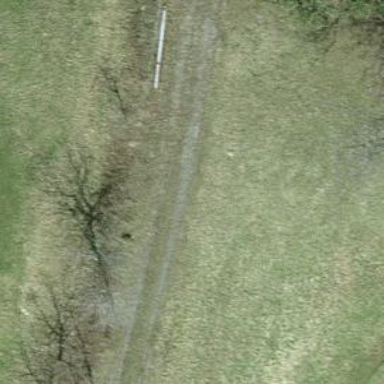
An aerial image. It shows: Track with grade 3 tracktype.